Field crop: maize
Growth stage: 2
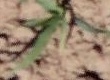
Species: maize